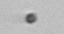
Label: nanoplankton_mix